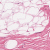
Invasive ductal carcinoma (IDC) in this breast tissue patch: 0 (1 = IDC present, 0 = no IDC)